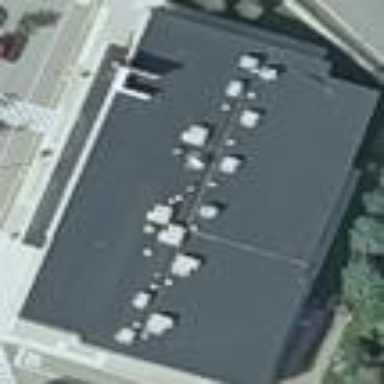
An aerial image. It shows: Cinema building.